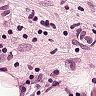
Metastatic tissue present: yes